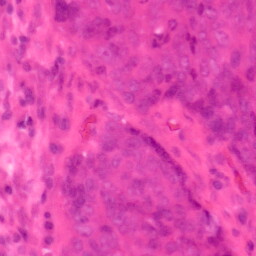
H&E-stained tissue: Colon